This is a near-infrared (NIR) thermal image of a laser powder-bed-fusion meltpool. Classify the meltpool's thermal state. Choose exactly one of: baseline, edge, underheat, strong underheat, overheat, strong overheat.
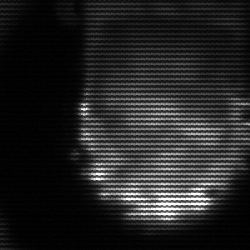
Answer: baseline